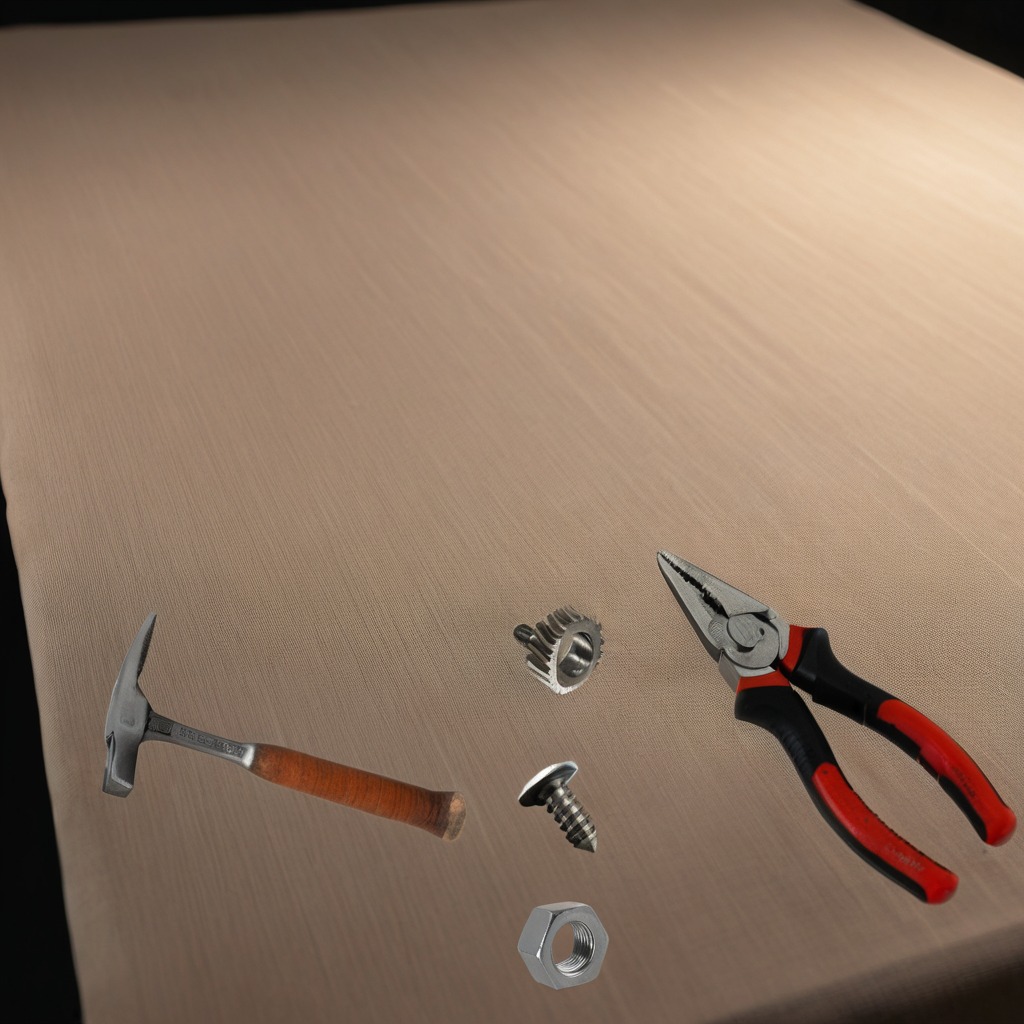
A metal gear with teeth, a hammer, a metal machine screw, pliers, and a metal nut are lying on a wooden table inside a workshop at night.